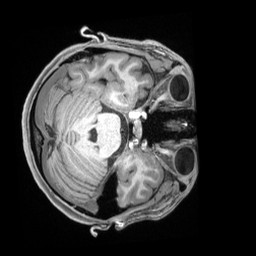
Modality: T1w
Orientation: axial
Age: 25
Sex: female
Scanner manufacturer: siemens
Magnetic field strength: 3 T
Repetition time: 2.4 s
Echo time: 0.00226 s